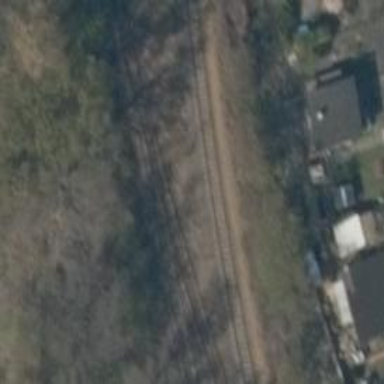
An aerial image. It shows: Railway yard.